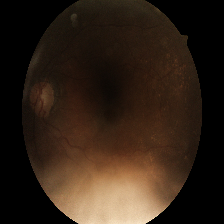
Diabetic retinopathy grade: Moderate